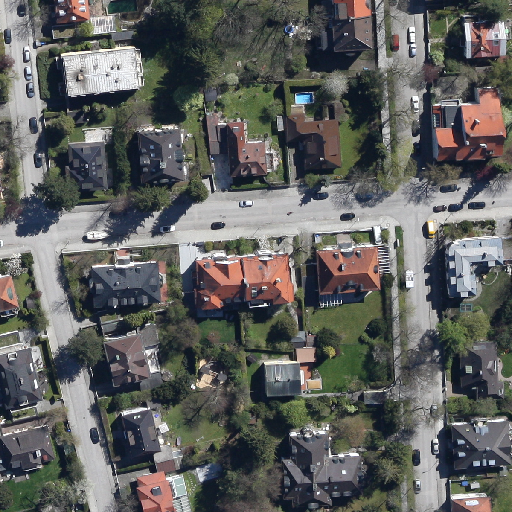
Referring expression: light-duty vehicle in the parking area